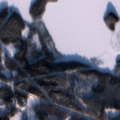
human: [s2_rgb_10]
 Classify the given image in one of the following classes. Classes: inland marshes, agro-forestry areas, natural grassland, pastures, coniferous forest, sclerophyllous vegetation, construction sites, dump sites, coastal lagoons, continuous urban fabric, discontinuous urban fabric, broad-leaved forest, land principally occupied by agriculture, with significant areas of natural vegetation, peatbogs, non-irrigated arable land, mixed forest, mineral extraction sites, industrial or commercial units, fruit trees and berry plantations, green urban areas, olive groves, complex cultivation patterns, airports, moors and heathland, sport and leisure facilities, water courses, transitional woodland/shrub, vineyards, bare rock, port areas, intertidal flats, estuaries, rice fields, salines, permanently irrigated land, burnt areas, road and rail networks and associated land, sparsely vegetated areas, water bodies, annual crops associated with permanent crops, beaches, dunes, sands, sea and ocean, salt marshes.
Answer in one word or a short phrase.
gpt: coniferous forest, mixed forest, water bodies